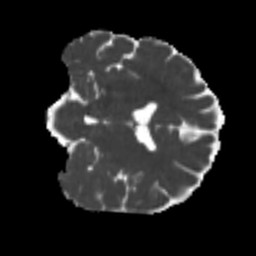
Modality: MD
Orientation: coronal
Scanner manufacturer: siemens
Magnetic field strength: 3 T
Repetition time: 4 s
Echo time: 0.0594 s